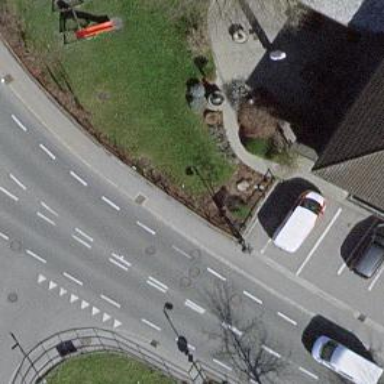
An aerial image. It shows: Bus stop with platform for public transport.